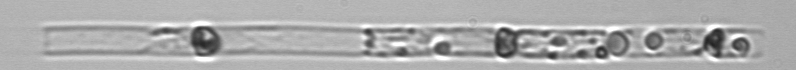
Label: Dactyliosolen_blavyanus